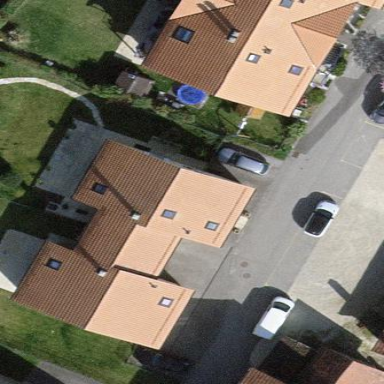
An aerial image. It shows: Residential building.